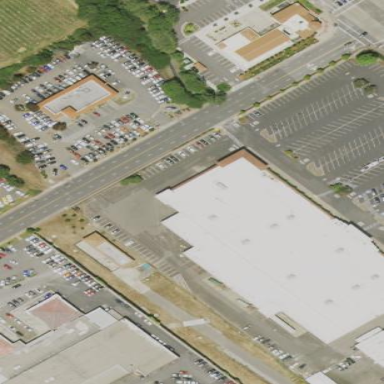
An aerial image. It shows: Department store building.